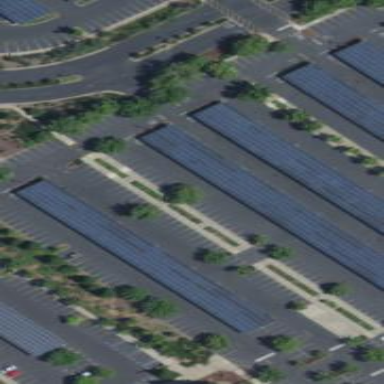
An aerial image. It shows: Solar photovoltaic panel on the roof of building used as solar power generator.